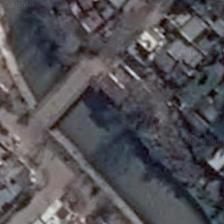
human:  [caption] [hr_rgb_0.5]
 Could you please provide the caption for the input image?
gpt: a bridge is on a river with many buildings on two sides of it .

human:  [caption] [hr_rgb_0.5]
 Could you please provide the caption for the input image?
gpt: the banks of the river is densely packed houses .

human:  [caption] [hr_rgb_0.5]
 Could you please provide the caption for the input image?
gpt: many buildings are in two sides of a river with a bridge .

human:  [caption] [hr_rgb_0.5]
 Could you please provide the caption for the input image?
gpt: a short bridge across a grey river and link two residential areas .

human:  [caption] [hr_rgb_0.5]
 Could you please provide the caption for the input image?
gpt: a bridge is on a river with many buildings on two sides .